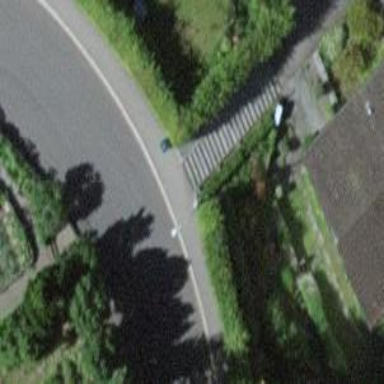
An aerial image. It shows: Road with steps.